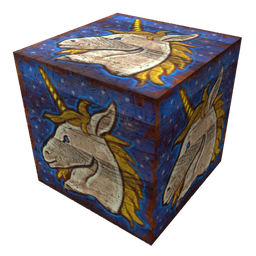
Label: decoration